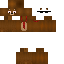
A female animal skin with dark skin, wearing brown bald dressed in a brown suit and brown pants, featuring a closed mouth.